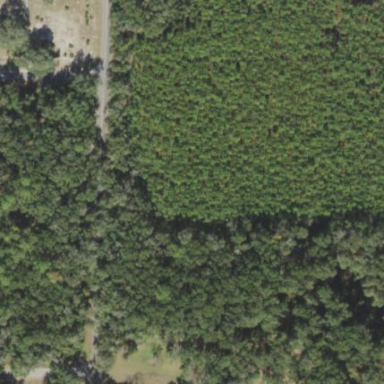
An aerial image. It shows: Mixed leaf woodland.